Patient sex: M
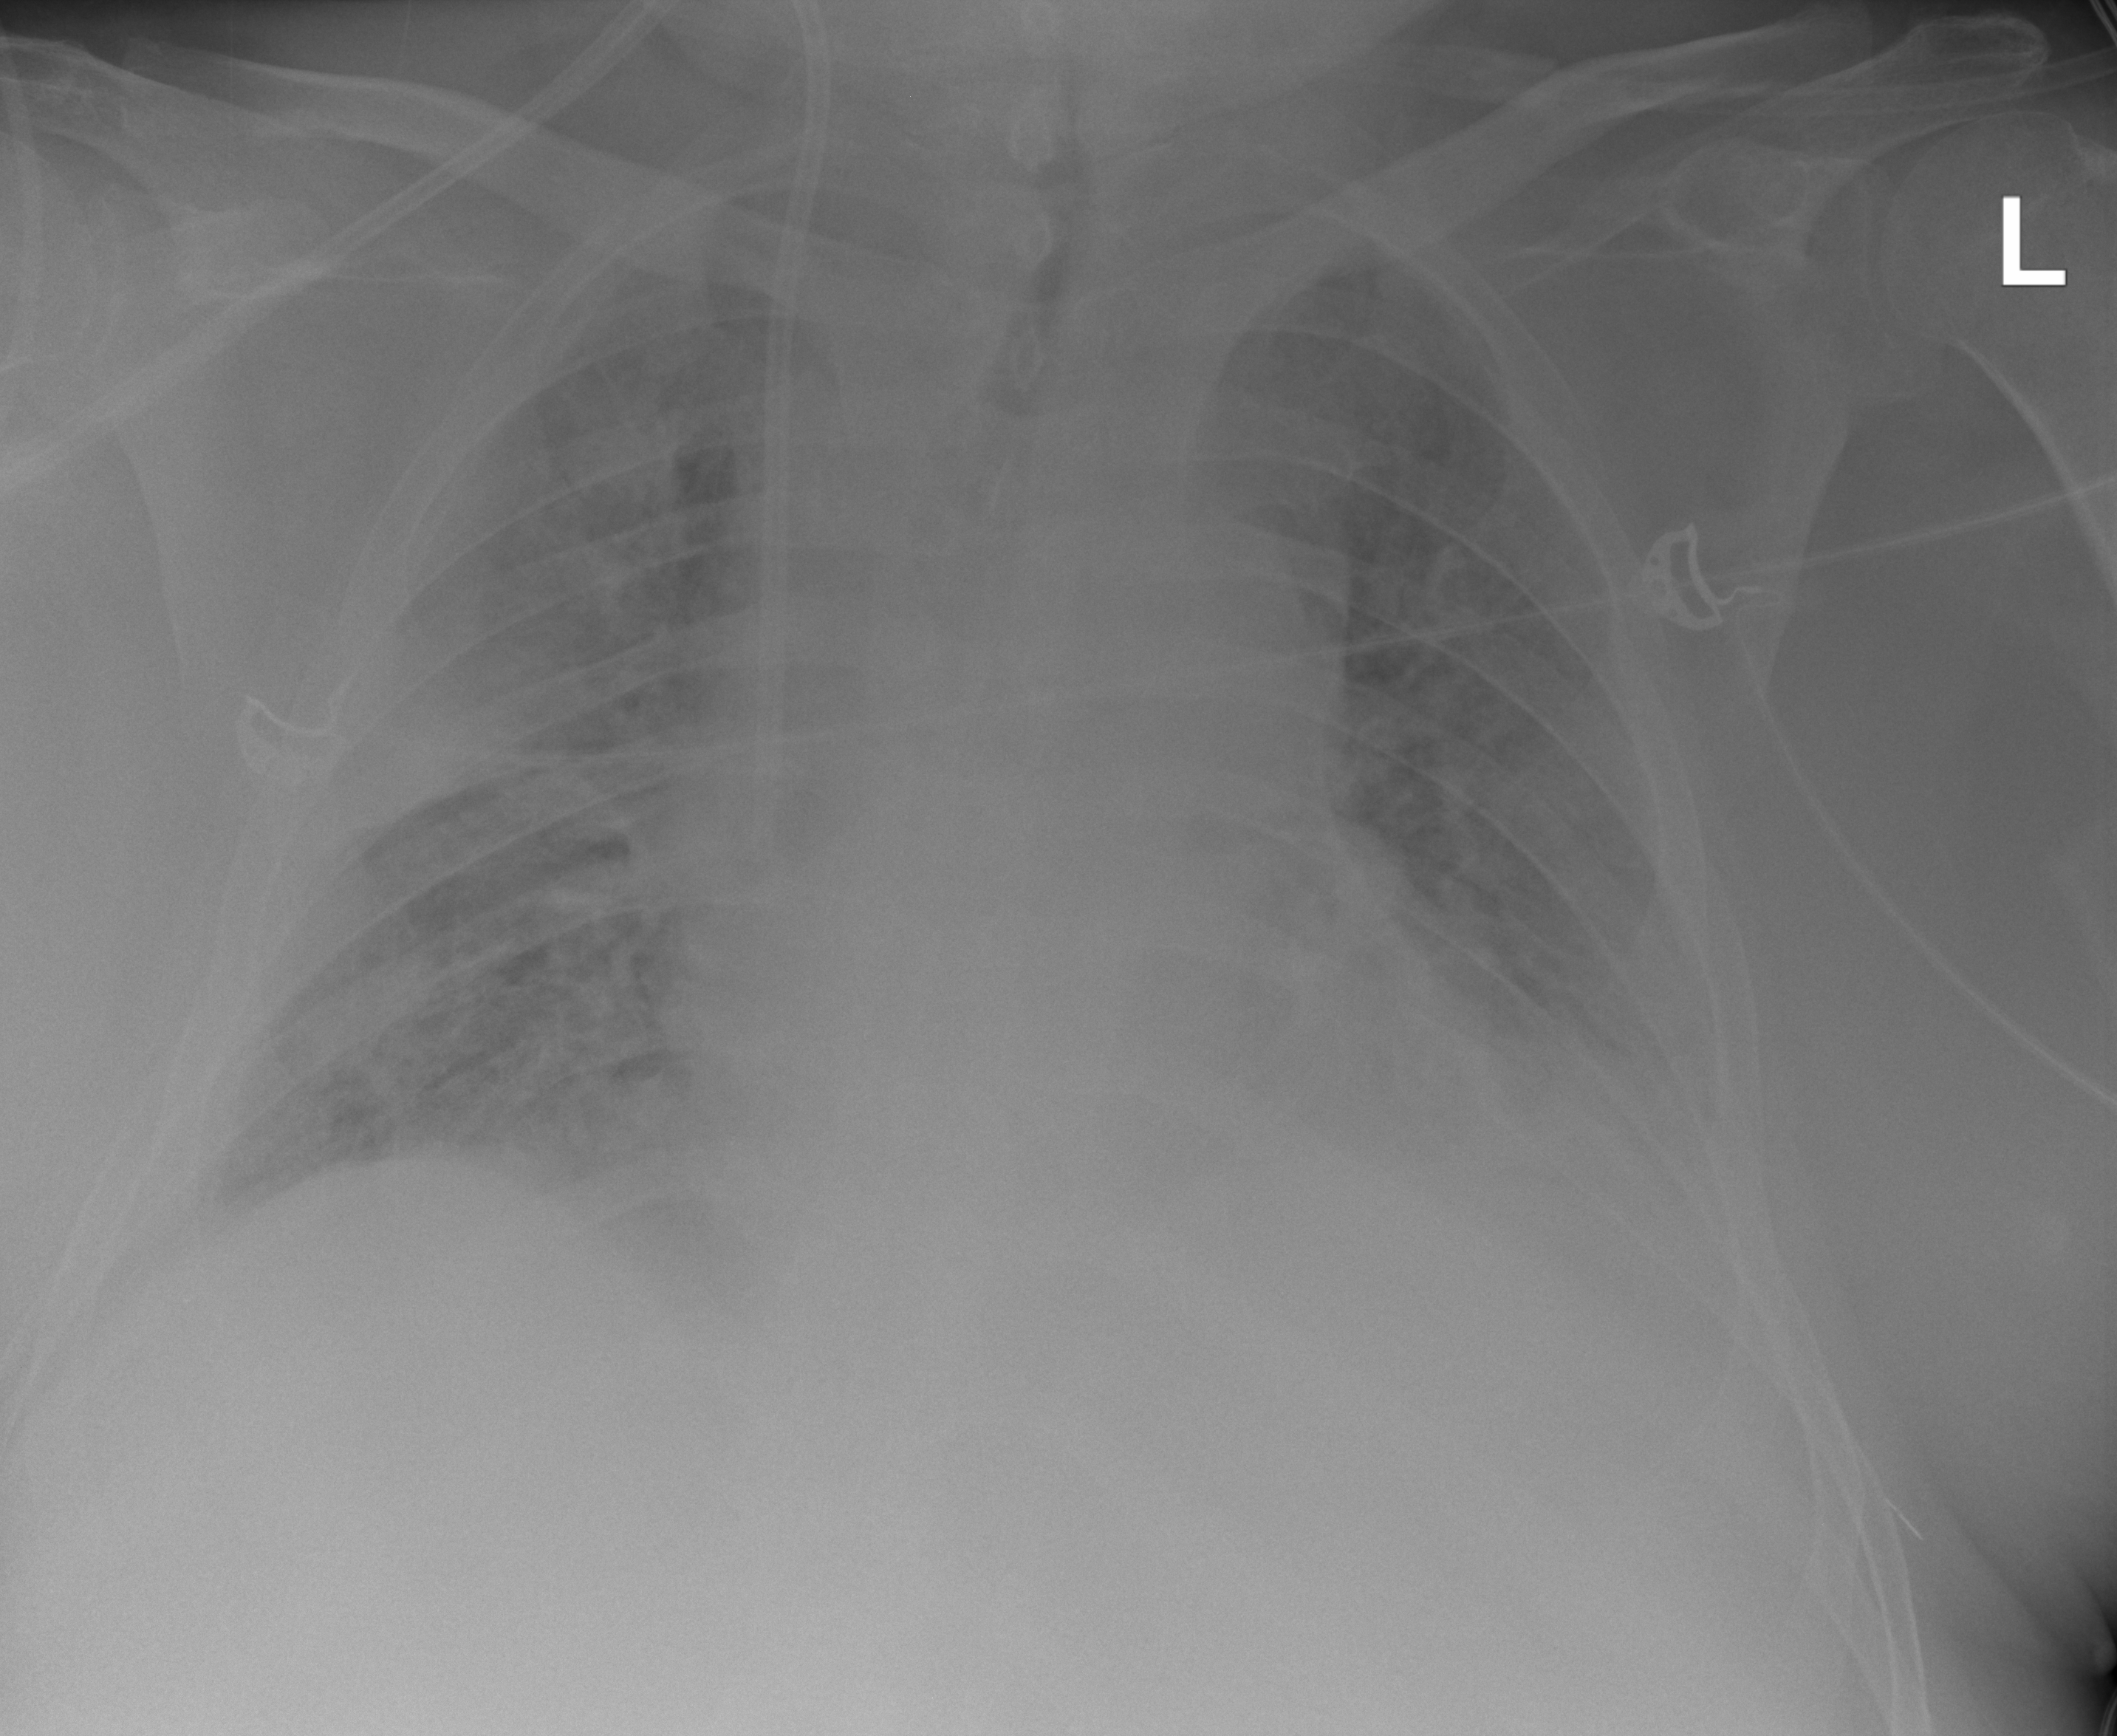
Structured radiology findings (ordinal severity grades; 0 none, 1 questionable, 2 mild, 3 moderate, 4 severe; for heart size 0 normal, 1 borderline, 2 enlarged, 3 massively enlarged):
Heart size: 2
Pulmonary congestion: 3
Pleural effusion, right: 2
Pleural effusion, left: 3
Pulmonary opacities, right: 3
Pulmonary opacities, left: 2
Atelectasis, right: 2
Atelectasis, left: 2